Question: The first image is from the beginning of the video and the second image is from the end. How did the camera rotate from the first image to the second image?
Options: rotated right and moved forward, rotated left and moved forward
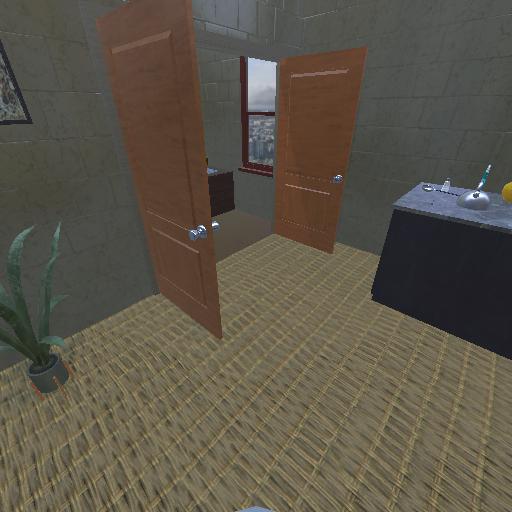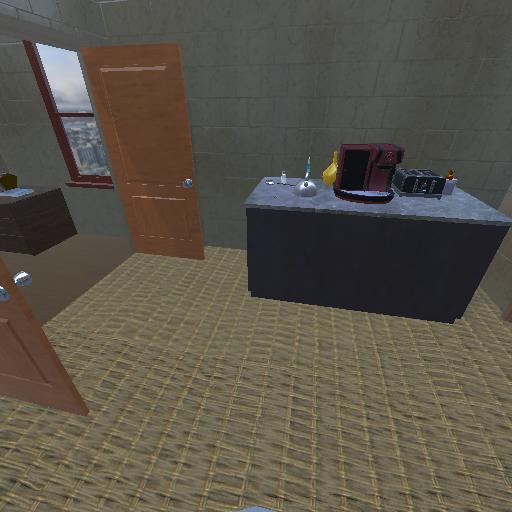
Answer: rotated right and moved forward